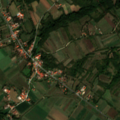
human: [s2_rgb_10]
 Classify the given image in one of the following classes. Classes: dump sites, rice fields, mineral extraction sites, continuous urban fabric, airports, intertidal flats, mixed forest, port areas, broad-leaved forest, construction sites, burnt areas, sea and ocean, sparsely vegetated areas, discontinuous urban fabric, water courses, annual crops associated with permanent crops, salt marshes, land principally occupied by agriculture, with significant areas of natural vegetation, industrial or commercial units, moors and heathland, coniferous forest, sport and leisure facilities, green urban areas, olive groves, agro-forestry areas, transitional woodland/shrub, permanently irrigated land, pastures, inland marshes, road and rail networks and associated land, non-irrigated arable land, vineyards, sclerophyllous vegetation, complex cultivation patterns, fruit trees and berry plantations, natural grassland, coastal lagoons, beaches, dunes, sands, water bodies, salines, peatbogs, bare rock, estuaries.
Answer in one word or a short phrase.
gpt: non-irrigated arable land, complex cultivation patterns, land principally occupied by agriculture, with significant areas of natural vegetation, broad-leaved forest